Question: How do I use the launch image in images.xcassets work inside the app?
Tried these with no luck:
'''
self.view.backgroundColor = UIColor(patternImage: UIImage(named: "LaunchImage")!)
self.view.backgroundColor = UIColor(patternImage: UIImage(named: "LaunchImage.png")!)
self.view.backgroundColor = UIColor(patternImage: UIImage(named: "640x960.png")!)
fatal error: unexpectedly found nil while unwrapping an Optional value
(lldb)
'''

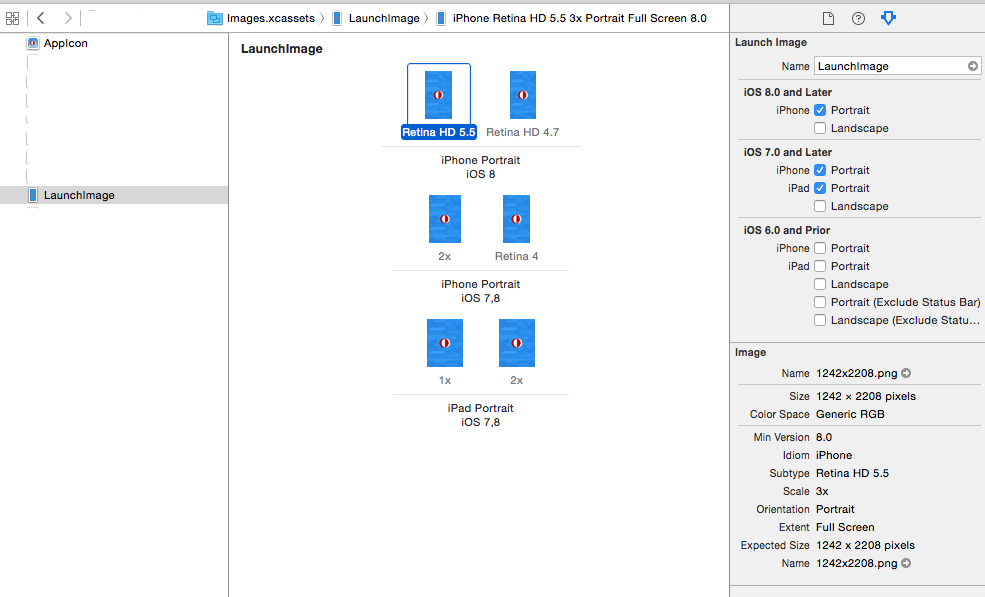
Answer: In main bundle the Launch Images have other name representation

You can load them using the following method:
'''
UIImage *anImage = [UIImage imageNamed:@"LaunchImage-800-667h"];
'''